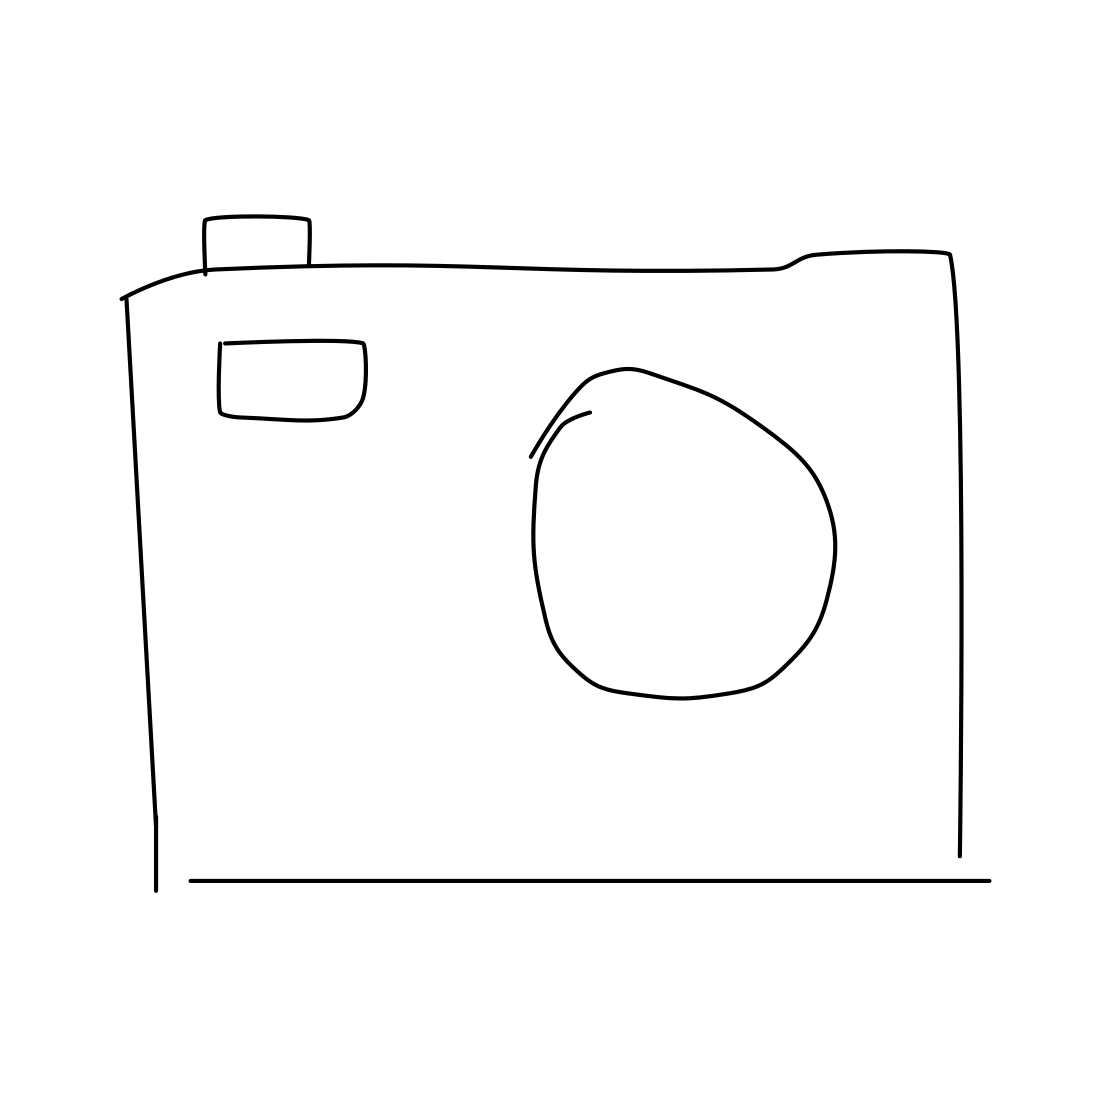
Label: camera